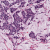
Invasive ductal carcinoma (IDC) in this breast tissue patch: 1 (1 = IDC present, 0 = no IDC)